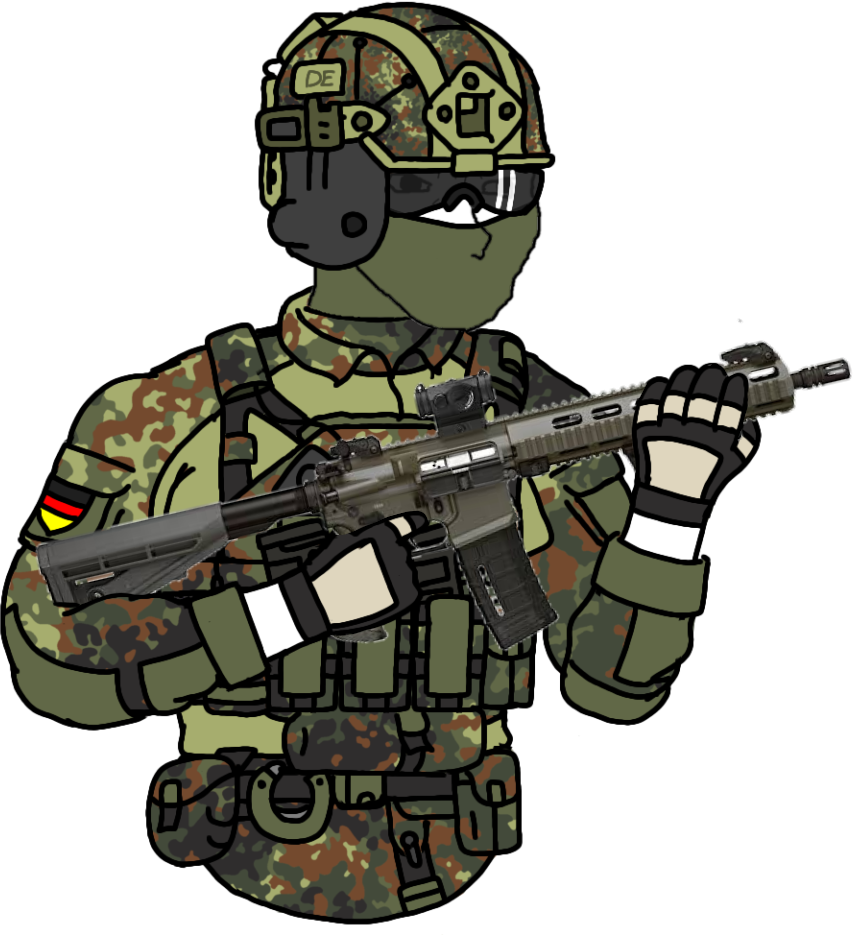
Label: 5_unsorted